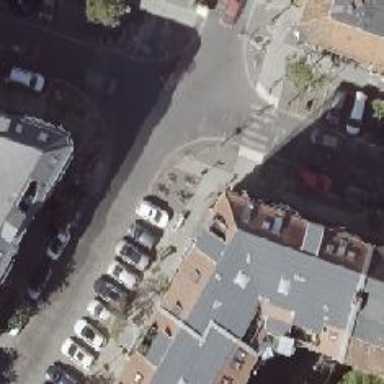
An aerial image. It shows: Unmarked crossing with kerb extensions on both sides of the road.